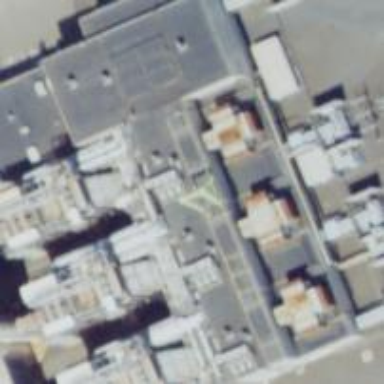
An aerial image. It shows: Gas turbine generator.